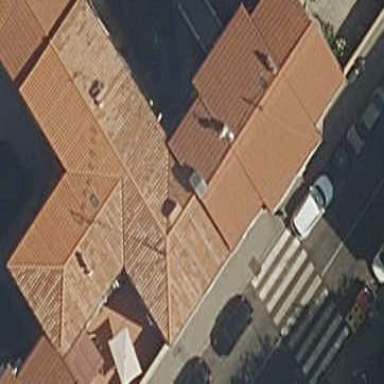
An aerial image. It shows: Hipped-roof building with apartments.